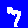
Digit: 7